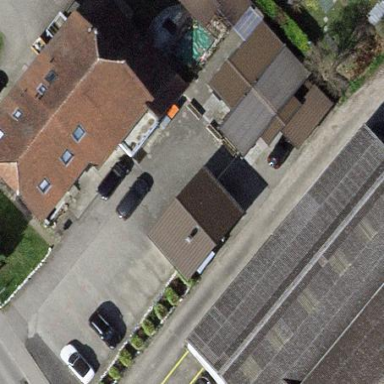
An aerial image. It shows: Shed.